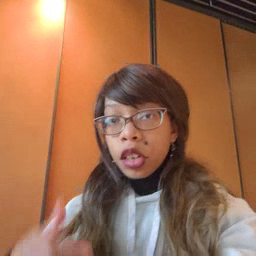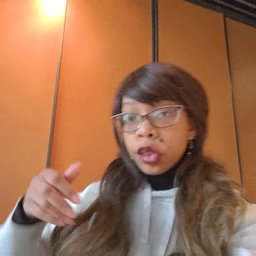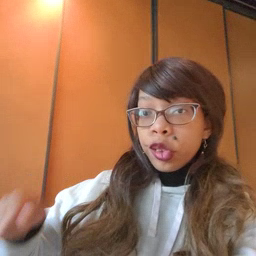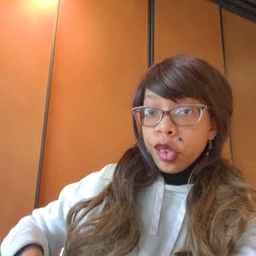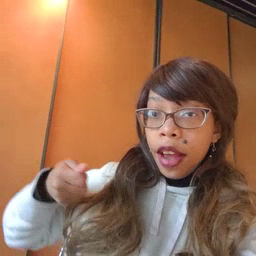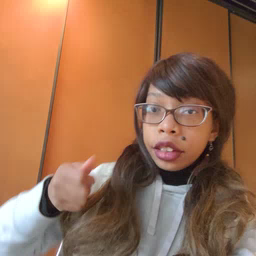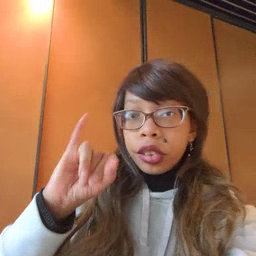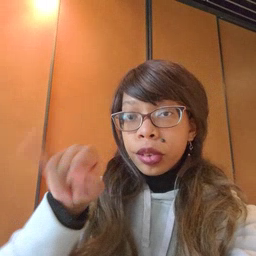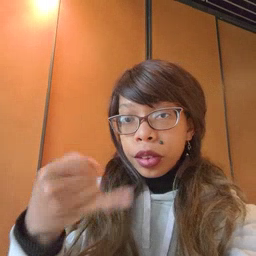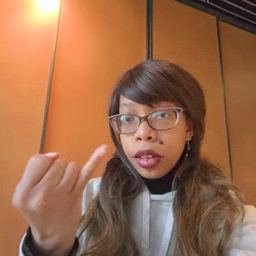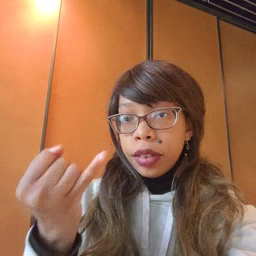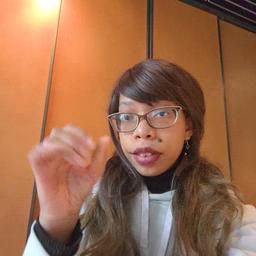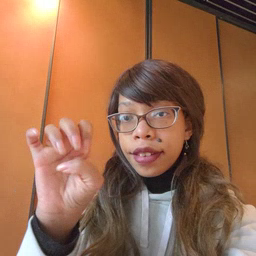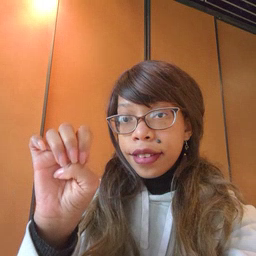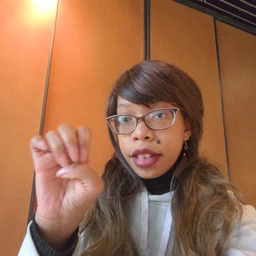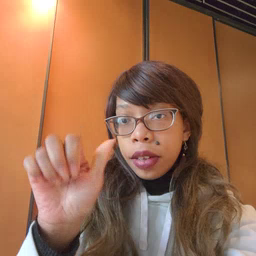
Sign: jeans